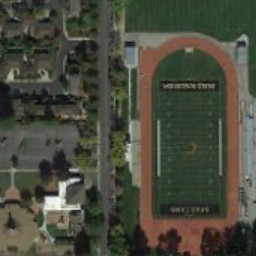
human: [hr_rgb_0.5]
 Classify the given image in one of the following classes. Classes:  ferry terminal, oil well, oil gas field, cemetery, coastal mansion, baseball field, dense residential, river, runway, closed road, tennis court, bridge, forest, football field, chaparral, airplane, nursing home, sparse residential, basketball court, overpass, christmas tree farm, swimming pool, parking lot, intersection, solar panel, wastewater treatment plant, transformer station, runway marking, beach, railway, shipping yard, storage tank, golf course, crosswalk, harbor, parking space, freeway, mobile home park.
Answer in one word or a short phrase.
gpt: football field